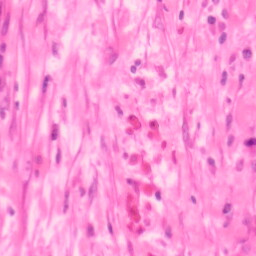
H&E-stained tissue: Colon